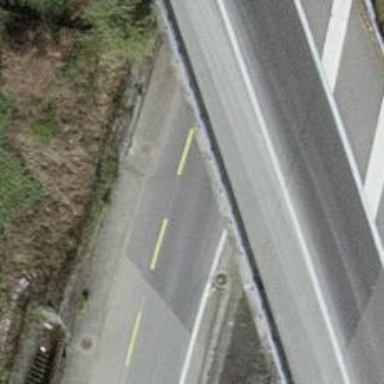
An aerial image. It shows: Tunnel with asphalt surface beneath primary_link highway.